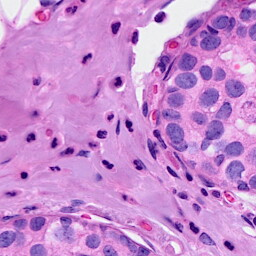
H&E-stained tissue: Breast